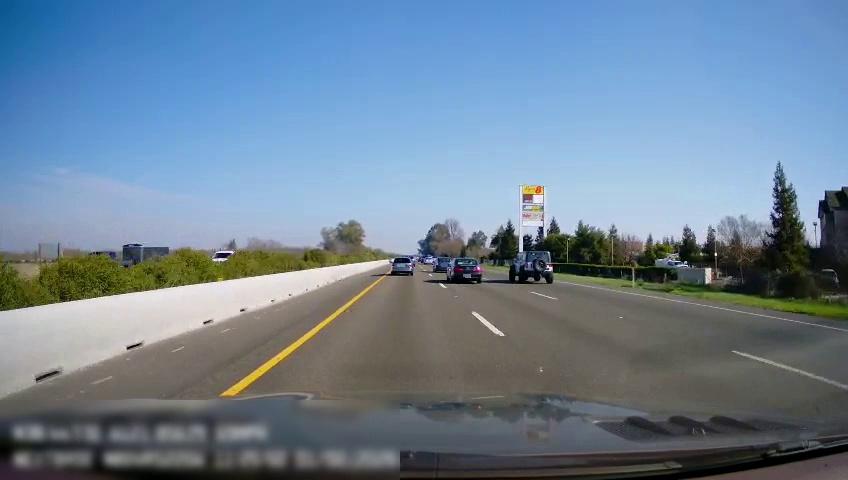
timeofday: Day
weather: Sunny
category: Drivable Space
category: Vehicles | Truck
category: Vehicles | Car
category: Vehicles | SUV
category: Vehicles | SUV
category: Vehicles | SUV
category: Vehicles | SUV
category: Vehicles | Car
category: Lanes | Current Lane
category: Lanes | Current Lane
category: Lanes | Alternate Lane
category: Lanes | Alternate Lane